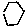
Label: hexagon